Question: I have chosen advanced mode in tiny mce.
But in my view I see this:

Which is not the advanced theme of tiny mce.
I have looked in the html for the page and found this with firebug:
'''
<link rel="stylesheet" _mce_href="http://localhost:3000/javascripts/tiny_mce/themes/simple/skins/default/content.css?<PHONE>" href="http://localhost:3000/javascripts/tiny_mce/themes/simple/skins/default/content.css?<PHONE>">
Failed to load source for: http://localhost:3000/javascripts/tiny_mce/themes/simple/skins/default/content.css?<PHONE>
'''
I have followed this guide to install tiny mce:
<URL>
Why does it failed to load the source?
Do I need to add something to my route file?
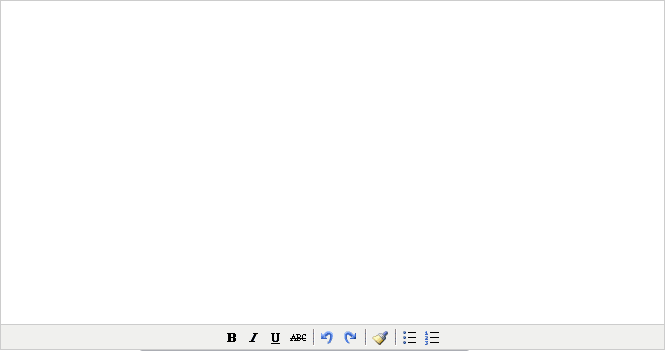
Answer: I removed my class from the text field